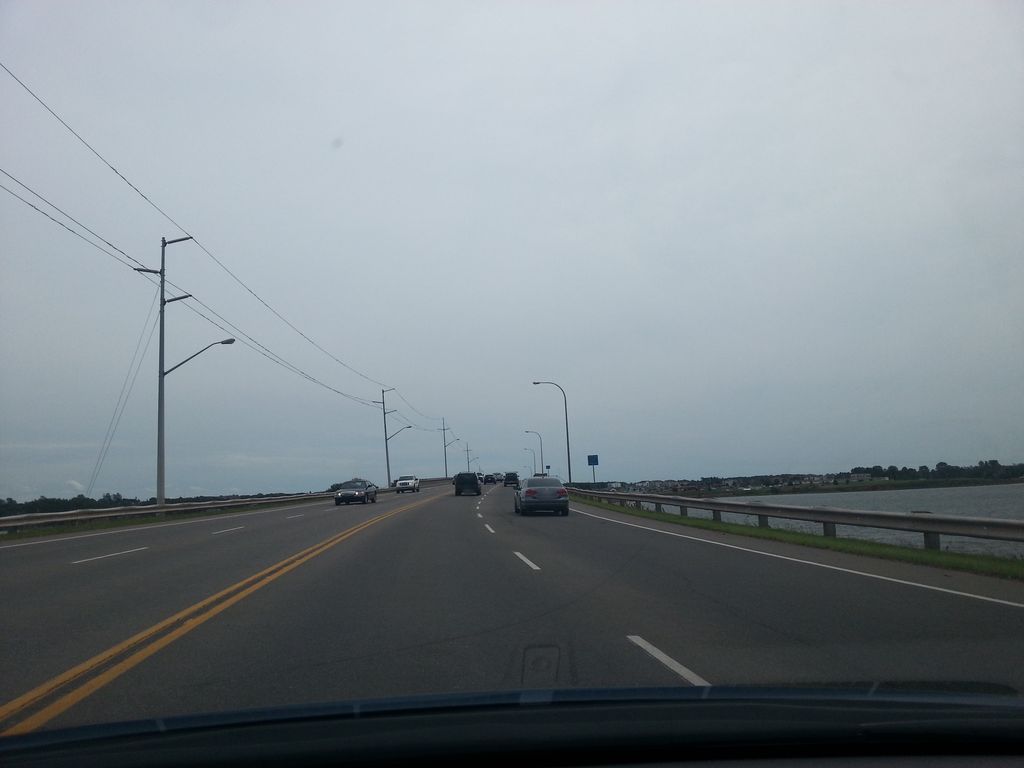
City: charlottetown